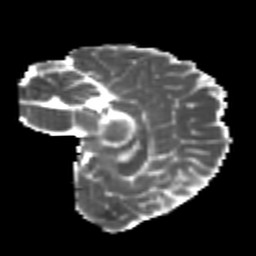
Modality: MD
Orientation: sagittal
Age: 22
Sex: female
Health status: healthy
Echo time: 0.074 s